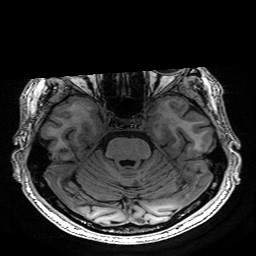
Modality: T1w
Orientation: coronal
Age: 71
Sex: male
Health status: healthy
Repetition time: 2.53 s
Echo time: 0.0034 s